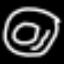
Label: donut